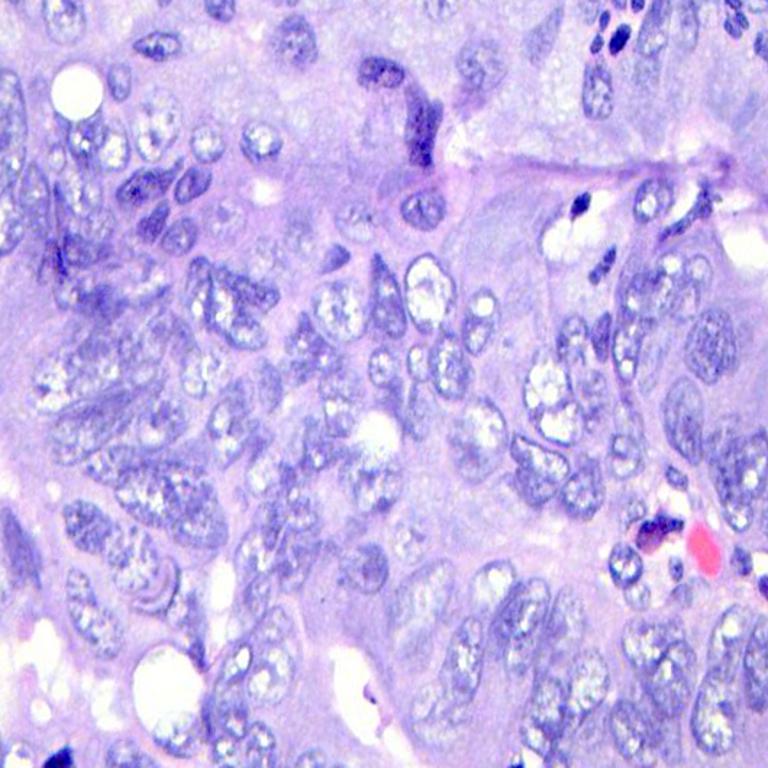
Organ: colon
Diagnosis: adenocarcinomas